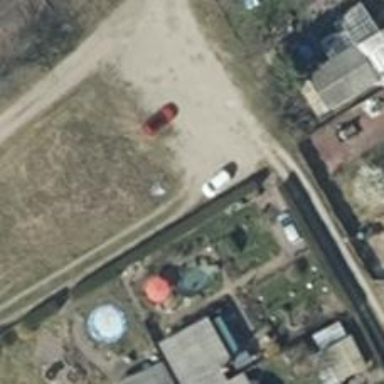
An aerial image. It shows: Driveway made of ground surface.